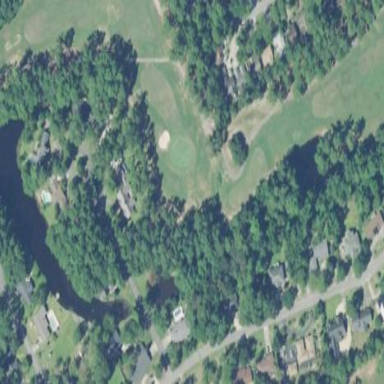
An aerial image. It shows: Golf course.